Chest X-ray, PA view. Patient: 32 years old, sex M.
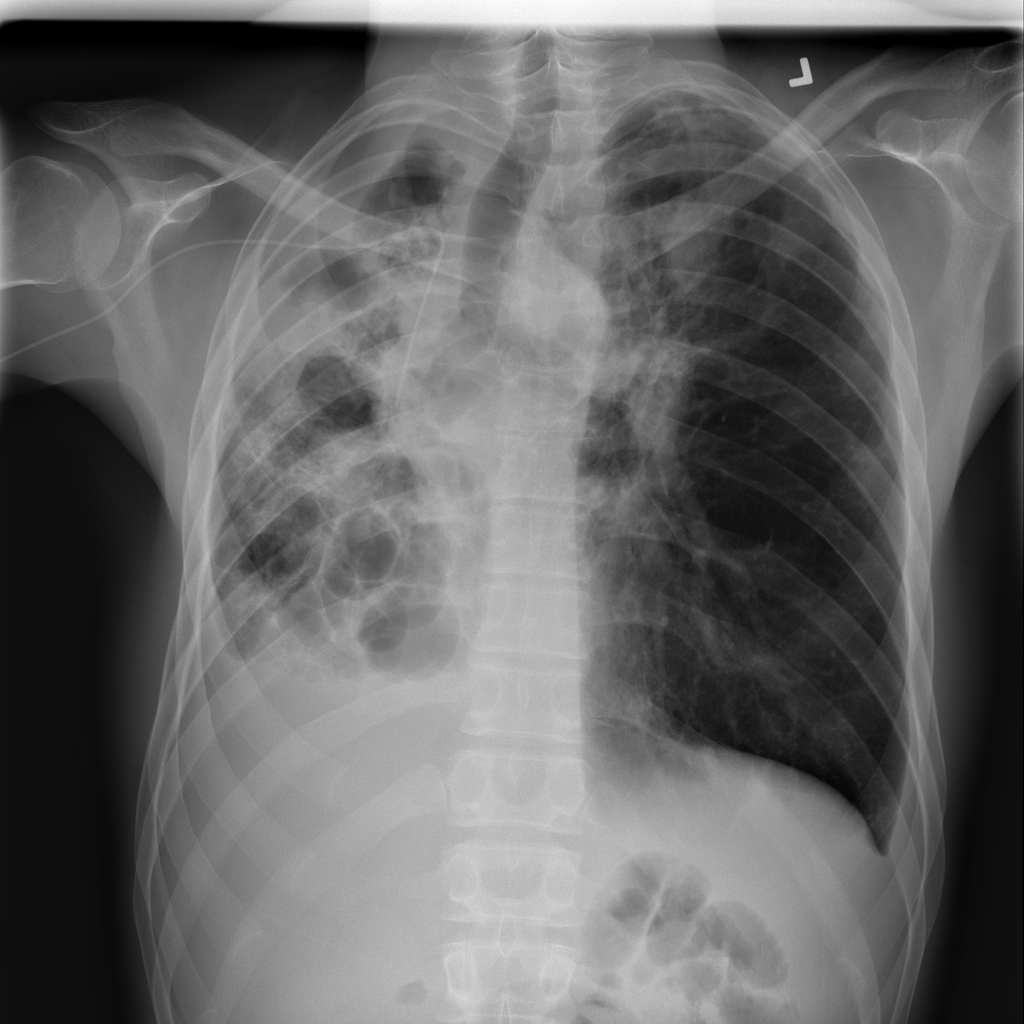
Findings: Atelectasis, Infiltration, Pleural_Thickening, Pneumothorax